Aerial crown-view tile of a tropical tree (Barro Colorado Island, Panama), acquired 20250915:
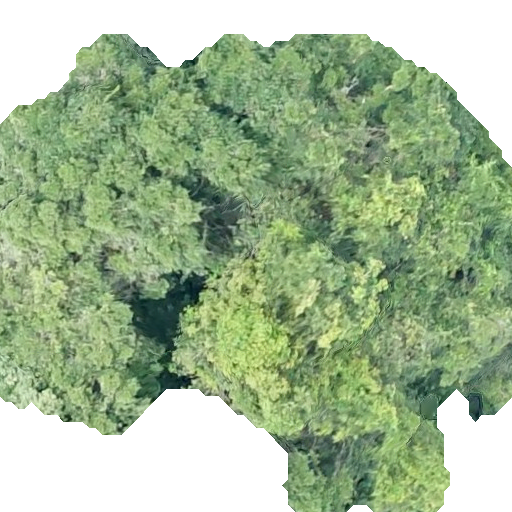
Species: Brosimum alicastrum
GBIF accepted scientific name: Brosimum alicastrum
Crown area: 288.924 m²